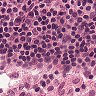
Metastatic tissue present: no